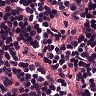
Metastatic tissue present: no